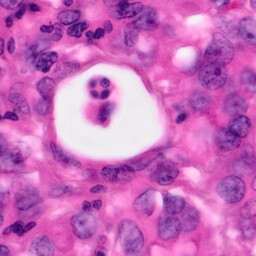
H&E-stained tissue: Pancreatic